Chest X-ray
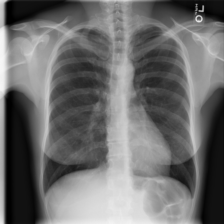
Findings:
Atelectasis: negative
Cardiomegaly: negative
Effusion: negative
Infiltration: negative
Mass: negative
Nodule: negative
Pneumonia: negative
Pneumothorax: negative
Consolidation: negative
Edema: negative
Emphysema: negative
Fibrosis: negative
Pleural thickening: negative
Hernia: negative